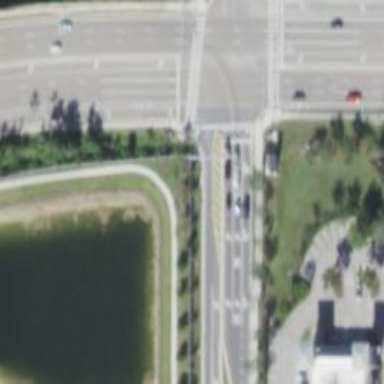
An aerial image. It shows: Crossing on the cycleway.